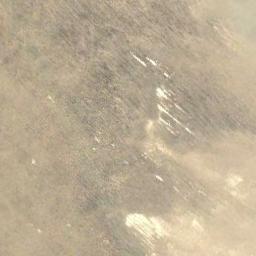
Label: desert